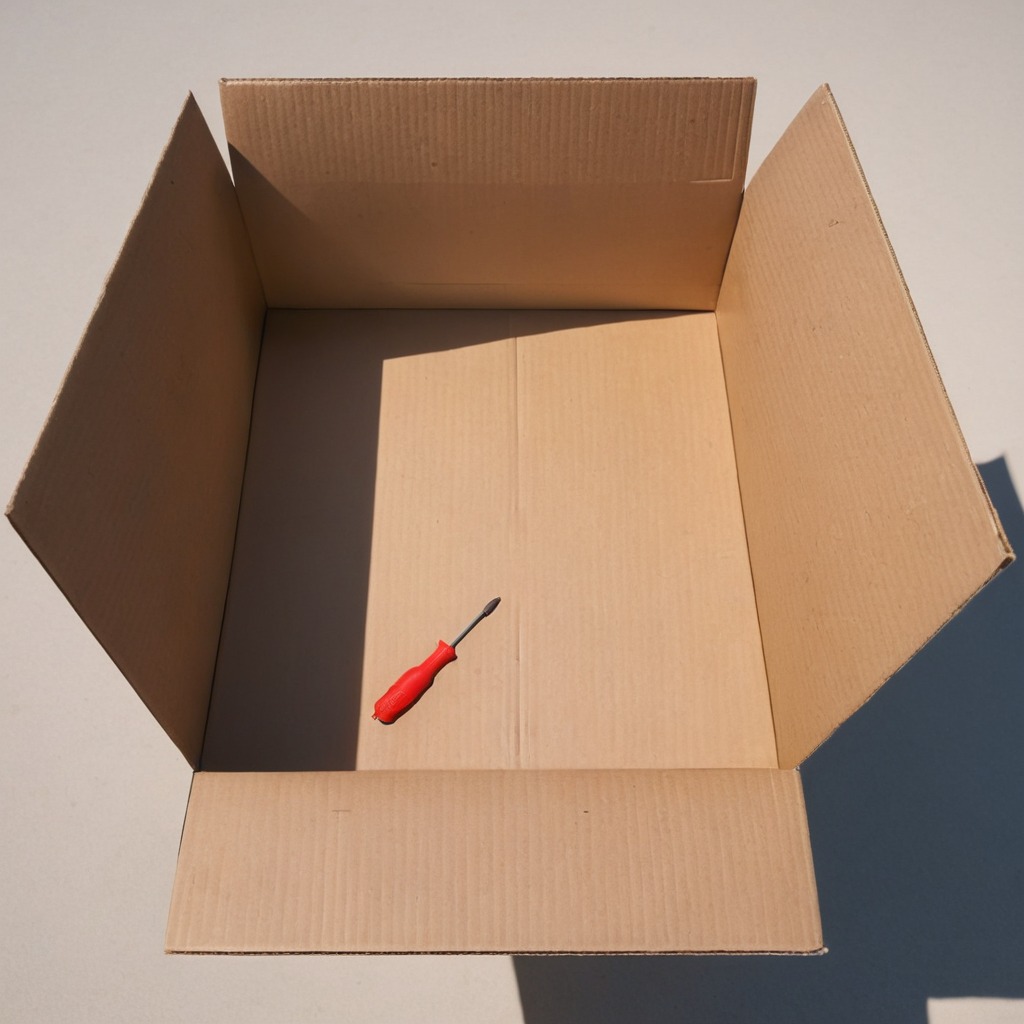
A screwdriver is lying on the cardboard box surface in the outdoor workshop during daytime bright natural light soft shadows slightly creased but